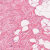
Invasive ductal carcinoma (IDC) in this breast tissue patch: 0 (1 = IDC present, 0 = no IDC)